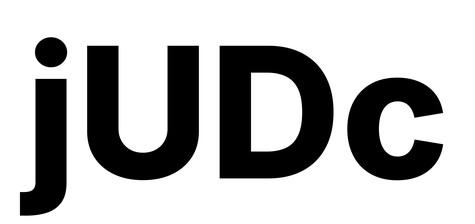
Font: Inter_ExtraBold